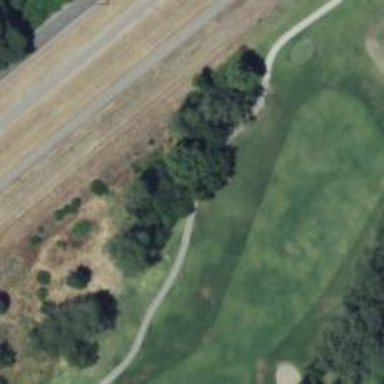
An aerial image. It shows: Path for both roads and golfers.